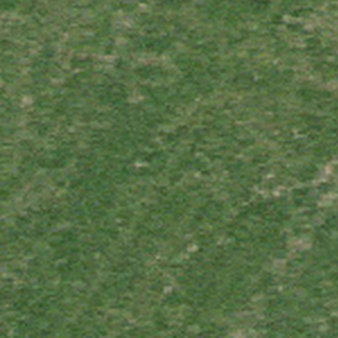
Label: other